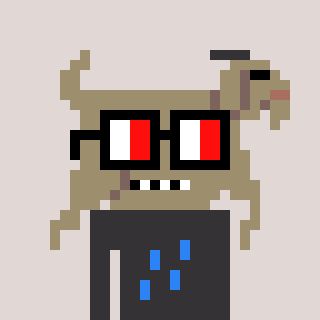
a pixel art character with square glasses with black frames and red eyes, a goat-shaped head and a grayscale-colored body on a warm background